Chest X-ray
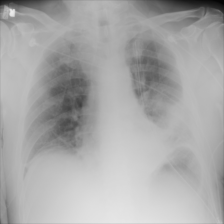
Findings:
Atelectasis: negative
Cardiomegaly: negative
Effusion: negative
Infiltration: negative
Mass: positive
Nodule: negative
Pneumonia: negative
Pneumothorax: negative
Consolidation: negative
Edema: negative
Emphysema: negative
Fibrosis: negative
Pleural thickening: negative
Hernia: negative